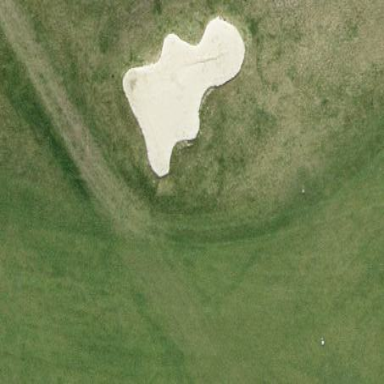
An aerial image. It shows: Golf bunker filled with sandy terrain.